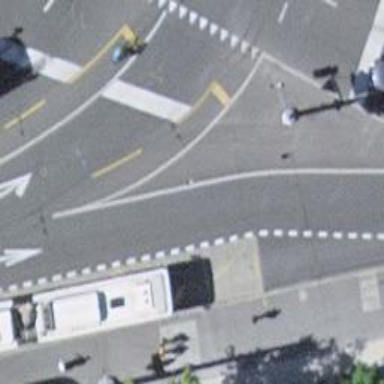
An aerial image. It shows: Bus stop for trolleybuses with designated stop position.